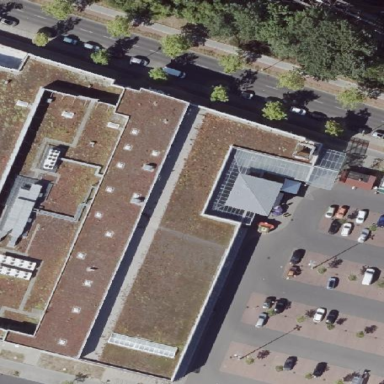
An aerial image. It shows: Part of building.